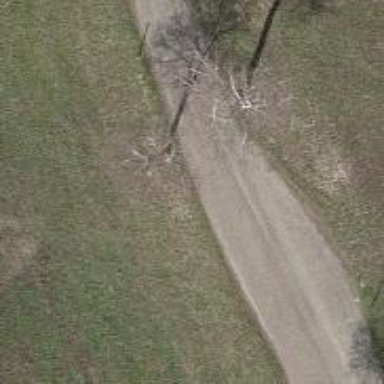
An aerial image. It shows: Broadleaved tree in natural setting.